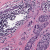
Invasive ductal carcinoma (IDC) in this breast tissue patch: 1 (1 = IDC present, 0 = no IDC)